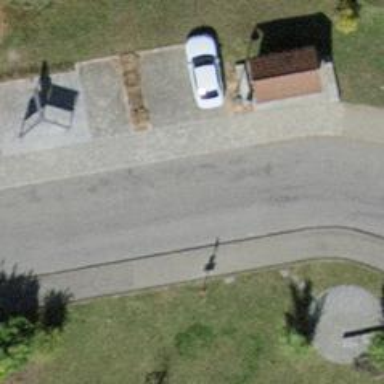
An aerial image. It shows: Bus stop with sheltered platform for public transport.